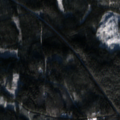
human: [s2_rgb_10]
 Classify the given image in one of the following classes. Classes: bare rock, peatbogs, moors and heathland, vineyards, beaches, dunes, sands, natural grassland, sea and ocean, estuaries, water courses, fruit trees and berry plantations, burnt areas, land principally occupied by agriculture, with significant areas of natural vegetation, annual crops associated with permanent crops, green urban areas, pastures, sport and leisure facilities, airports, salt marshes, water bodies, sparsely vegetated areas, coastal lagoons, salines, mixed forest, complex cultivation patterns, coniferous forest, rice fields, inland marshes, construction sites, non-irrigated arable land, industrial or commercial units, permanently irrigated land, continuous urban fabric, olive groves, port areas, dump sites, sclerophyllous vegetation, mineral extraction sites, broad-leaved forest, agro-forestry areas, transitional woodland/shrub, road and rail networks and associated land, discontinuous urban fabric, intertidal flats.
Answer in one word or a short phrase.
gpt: coniferous forest, mixed forest